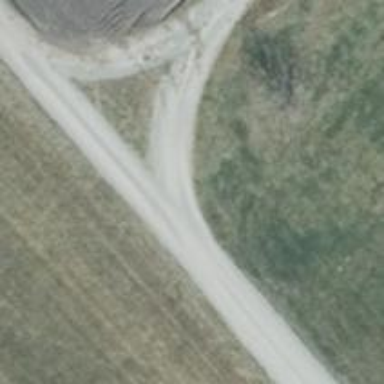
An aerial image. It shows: Gravel track with grade2 quality.